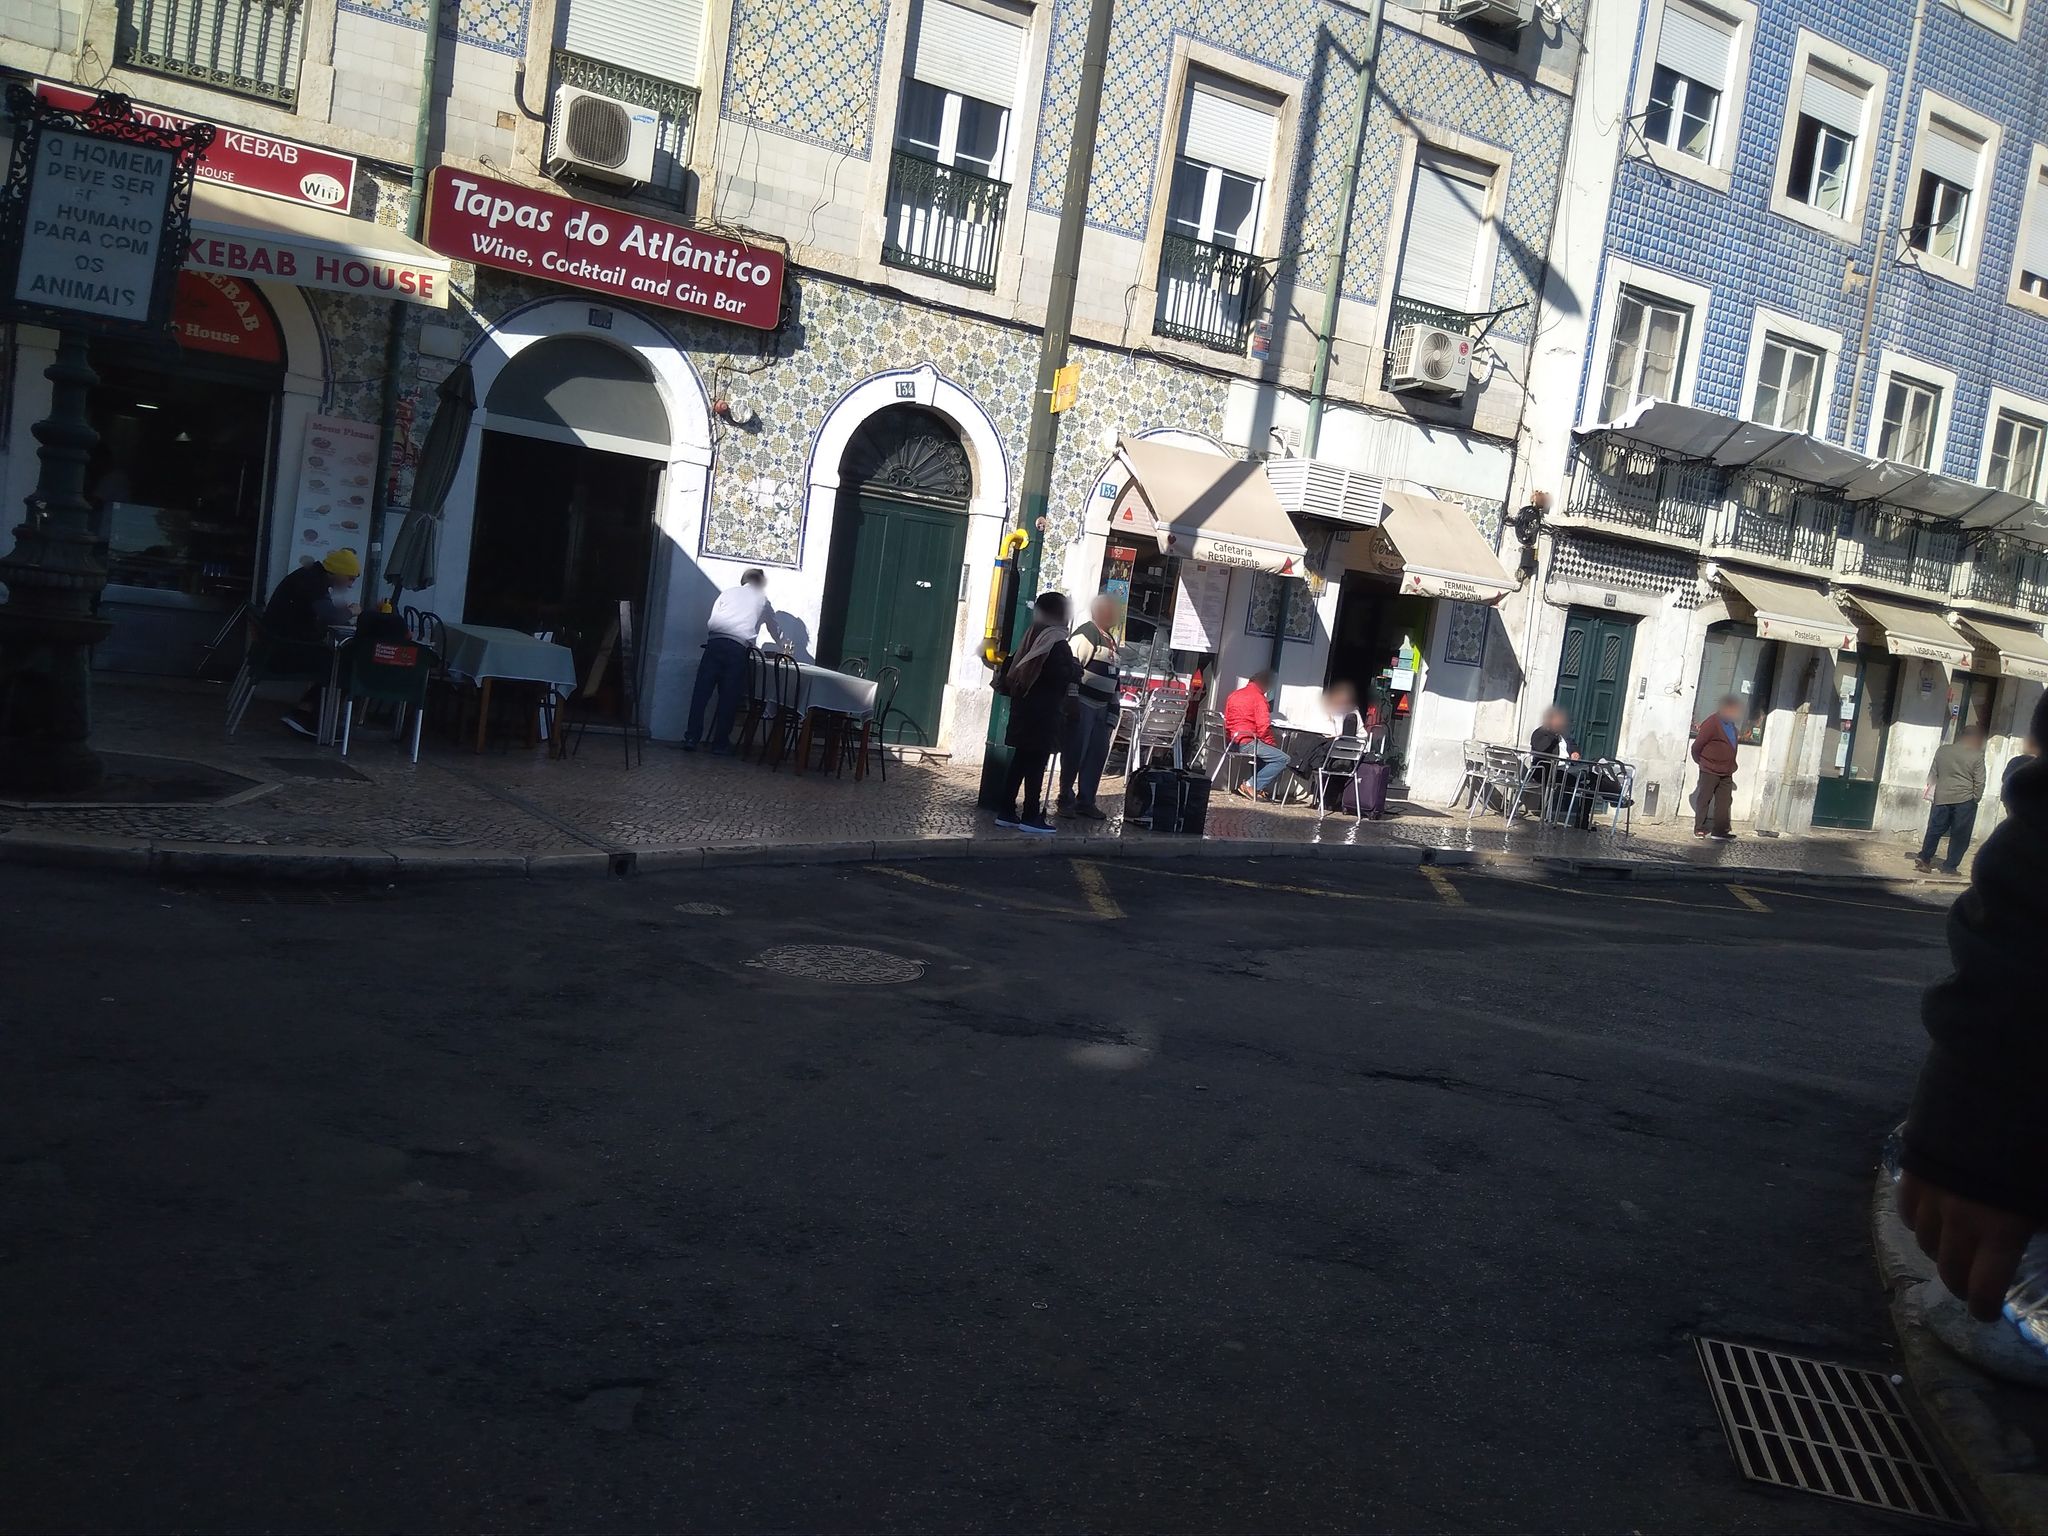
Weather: clear
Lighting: day
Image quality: good
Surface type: walking surface
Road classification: tertiary_link, residential
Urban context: urban centre
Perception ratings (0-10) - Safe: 1.87, Lively: 4.28, Beautiful: 1.93, Boring: 5.63, Depressing: 2.5, Wealthy: 4.12